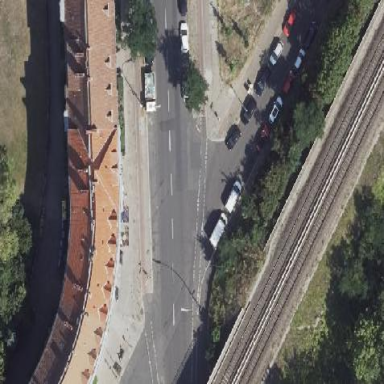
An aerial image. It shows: Junction on tertiary road.